Question:
So I have this table that I'm producing using the ShinyDash package. Given the small number of records, I'd like to remove the page numbers and just have Previous/Next appear. I'd also like to remove the top-left box to select the # of records per page, and have it default at 5.
Here's my current code, although the last line with options should really be all that matters:
'''
output$values <- renderDataTable({
}
df <- data.frame(
Period = c("SP15", "FA14", "SU14", "SP14", "FA13", "SP13"),
StartedApps = c(full$Cum[full$Day == as.numeric(elapsed) & full$Group == "SP15"],
full$Cum[full$Day == as.numeric(elapsed) & full$Group == "FA14"],
full$Cum[full$Day == as.numeric(elapsed) & full$Group == "SU14"],
full$Cum[full$Day == as.numeric(elapsed) & full$Group == "SP14"],
full$Cum[full$Day == as.numeric(elapsed) & full$Group == "FA13"],
full$Cum[full$Day == as.numeric(elapsed) & full$Group == "SP13"]),
Pct = c("",
percent(full$Cum[full$Day == as.numeric(elapsed) & full$Group == "SP15"]/full$Cum[full$Day == as.numeric(elapsed) & full$Group == "FA14"] - 1),
percent(full$Cum[full$Day == as.numeric(elapsed) & full$Group == "SP15"]/full$Cum[full$Day == as.numeric(elapsed) & full$Group == "SU14"] - 1),
percent(full$Cum[full$Day == as.numeric(elapsed) & full$Group == "SP15"]/full$Cum[full$Day == as.numeric(elapsed) & full$Group == "SP14"] - 1),
percent(full$Cum[full$Day == as.numeric(elapsed) & full$Group == "SP15"]/full$Cum[full$Day == as.numeric(elapsed) & full$Group == "FA13"] - 1),
percent(full$Cum[full$Day == as.numeric(elapsed) & full$Group == "SP15"]/full$Cum[full$Day == as.numeric(elapsed) & full$Group == "SP13"] - 1)),
CompletedApps = c(fullcomp$Cum[fullcomp$Day == as.numeric(elapsed) & fullcomp$Group == "SP15"],
fullcomp$Cum[fullcomp$Day == as.numeric(elapsed) & fullcomp$Group == "FA14"],
fullcomp$Cum[fullcomp$Day == as.numeric(elapsed) & fullcomp$Group == "SU14"],
fullcomp$Cum[fullcomp$Day == as.numeric(elapsed) & fullcomp$Group == "SP14"],
fullcomp$Cum[fullcomp$Day == as.numeric(elapsed) & fullcomp$Group == "FA13"],
fullcomp$Cum[fullcomp$Day == as.numeric(elapsed) & fullcomp$Group == "SP13"]),
Pct2 = c("",
percent(fullcomp$Cum[fullcomp$Day == as.numeric(elapsed) & fullcomp$Group == "SP15"]/fullcomp$Cum[fullcomp$Day == as.numeric(elapsed) & fullcomp$Group == "FA14"] - 1),
percent(fullcomp$Cum[fullcomp$Day == as.numeric(elapsed) & fullcomp$Group == "SP15"]/fullcomp$Cum[fullcomp$Day == as.numeric(elapsed) & fullcomp$Group == "SU14"] - 1),
percent(fullcomp$Cum[fullcomp$Day == as.numeric(elapsed) & fullcomp$Group == "SP15"]/fullcomp$Cum[fullcomp$Day == as.numeric(elapsed) & fullcomp$Group == "SP14"] - 1),
percent(fullcomp$Cum[fullcomp$Day == as.numeric(elapsed) & fullcomp$Group == "SP15"]/fullcomp$Cum[fullcomp$Day == as.numeric(elapsed) & fullcomp$Group == "FA13"] - 1),
percent(fullcomp$Cum[fullcomp$Day == as.numeric(elapsed) & fullcomp$Group == "SP15"]/fullcomp$Cum[fullcomp$Day == as.numeric(elapsed) & fullcomp$Group == "SP13"] - 1)))
df$Pct <- recode(df$Pct, "'Inf%' = 'NA'")
df$Pct2 <- recode(df$Pct2, "'Inf%' = 'NA'")
df$StartedApps <- as.integer(df$StartedApps)
df$CompletedApps <- as.integer(df$CompletedApps)
names(df) <- c("Period", "Starts", "Pct Change", "Submits", "Pct Change")
df
}, options = list(pagingType = "simple", bFilter = FALSE, aLengthMenu = 5, iDisplayLength = 5))
'''
The app builds on the DataTables JavaScript library (<URL> but I don't know JavaScript enough to figure it out :( Any ideas?
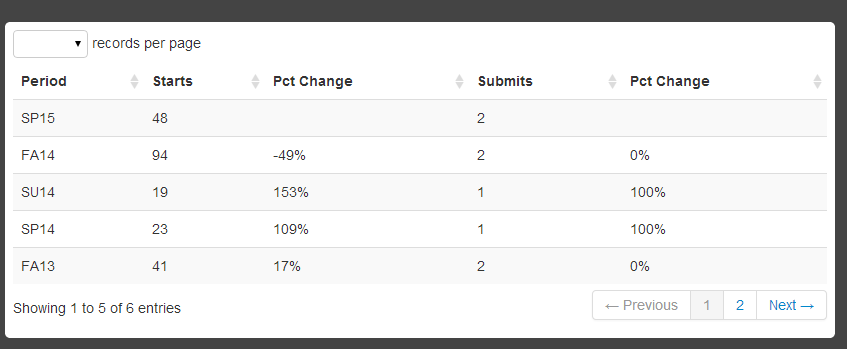
Answer: You can use the 'sPaginationType' option. In latter versions of data.table (1.10) there is more flexibility with 'pagingType' <URL> :
'''
library(shiny)
runApp(list(
server = function(input, output, session) {
output$dt <- renderDataTable({
data = data.frame(setNames(replicate(15, rnorm(100), simplify = FALSE), letters[1:15]))
return(data)
},
options =
list(sPaginationType = "two_button")
)
}
, ui = navbarPage("Foo", id="page", collapsable=TRUE, inverse=FALSE,
tabPanel("Bar",
dataTableOutput("dt")
)
)
)
)
'''